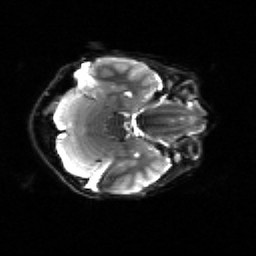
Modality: sbref
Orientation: axial
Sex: male
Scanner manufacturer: siemens
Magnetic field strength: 3 T
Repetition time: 5 s
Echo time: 0.071 s